Field crop: maize
Growth stage: 2
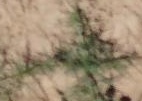
Species: salsola